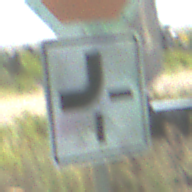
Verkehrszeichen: VerlaufVorfahrtsstrasse2
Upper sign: Stop
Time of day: Midday
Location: Outdoor (Special)
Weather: PartlyCloudy
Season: NotSpecified
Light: Natural